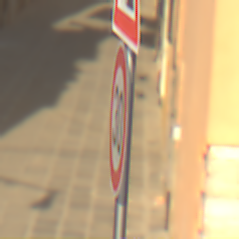
Verkehrszeichen: Geschwindigkeit30
Zusatzzeichen oben: Arbeitsstelle
Umgebung: Outdoor, Urban
Tageszeit: MorningAfternoon
Wetter: Clear
Licht: Natural
Jahreszeit: NotSpecified
Kontrast: HighContrast